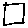
Label: square